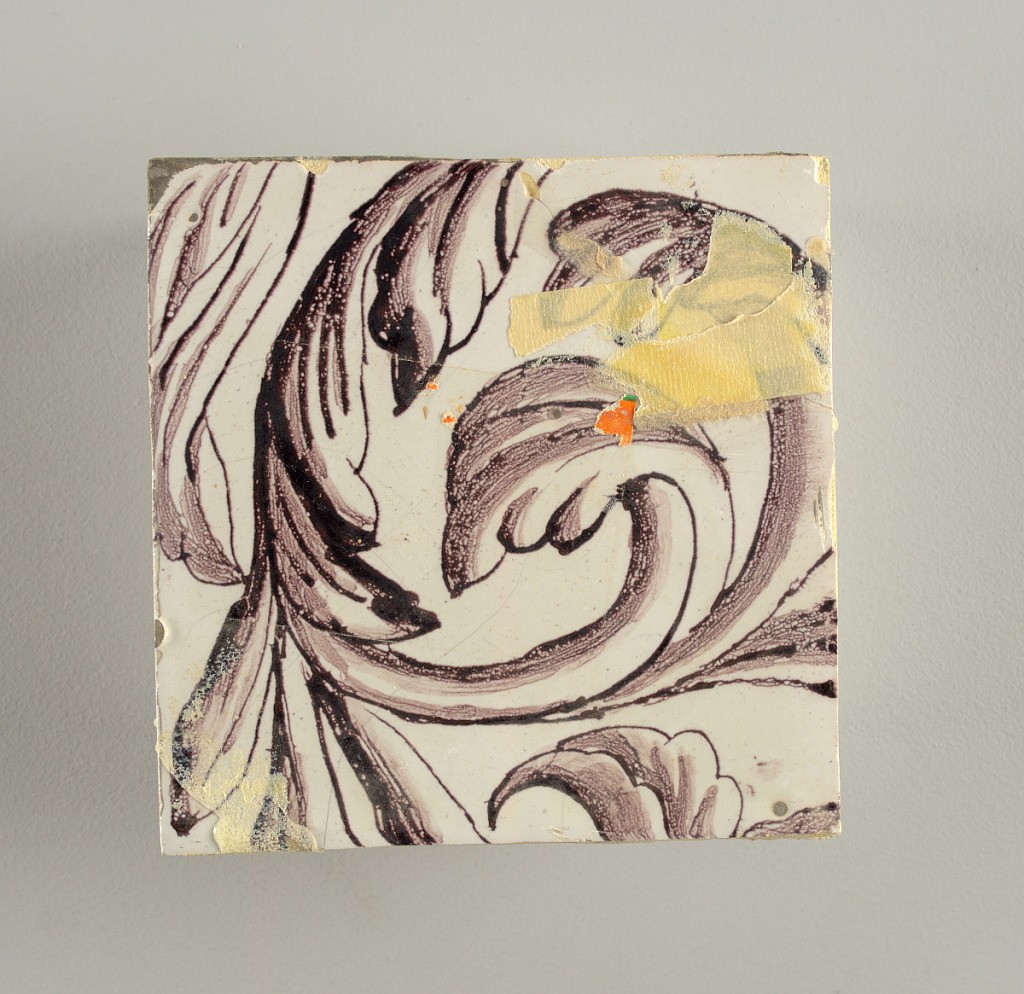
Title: Wall facing
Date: ca. 1725
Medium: Tin-glazed earthenware, underglaze
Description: Horizontal rectangle.  Thirty-seven tiles wide and twenty-one high with opening for door or window nineteen and one-half tiles high and twelve wide.  To left and right of opening, centered canopy above. Left, woman representing Hope, right, a sculputure urn.  Centered above opening, a mascaron.  Arabesque design of foliage.